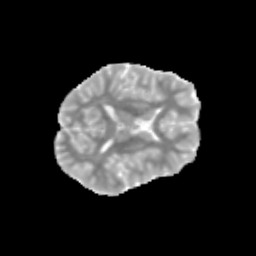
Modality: MD
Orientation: axial
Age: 12
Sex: male
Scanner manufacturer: siemens
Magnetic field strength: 3 T
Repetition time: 3.8 s
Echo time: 0.07 s